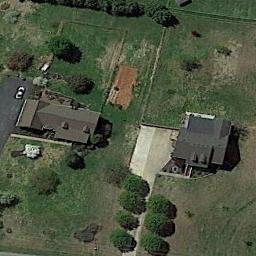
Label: sparse_residential